Field crop: maize
Growth stage: 2
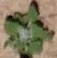
Species: chenopodium